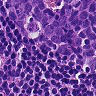
Metastatic tissue present: no